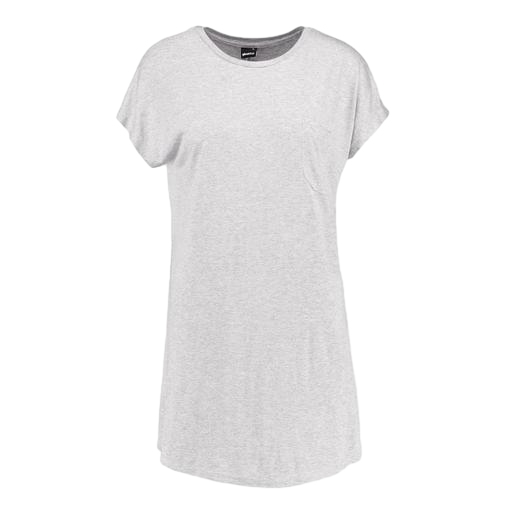
long t-shirt, longline t-shirt, cap-sleeved tee, white background